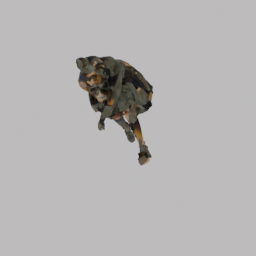
Label: people